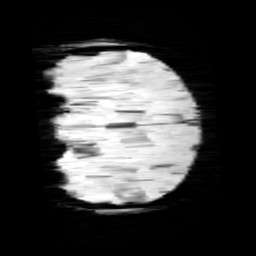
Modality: minIP
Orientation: coronal
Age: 9
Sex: female
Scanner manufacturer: siemens
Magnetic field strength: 3 T
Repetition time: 0.027 s
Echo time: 0.02 s